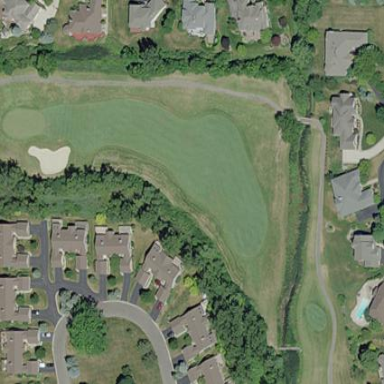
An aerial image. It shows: Sand bunker on golf course.